Field crop: maize
Growth stage: 2
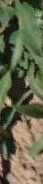
Species: maize